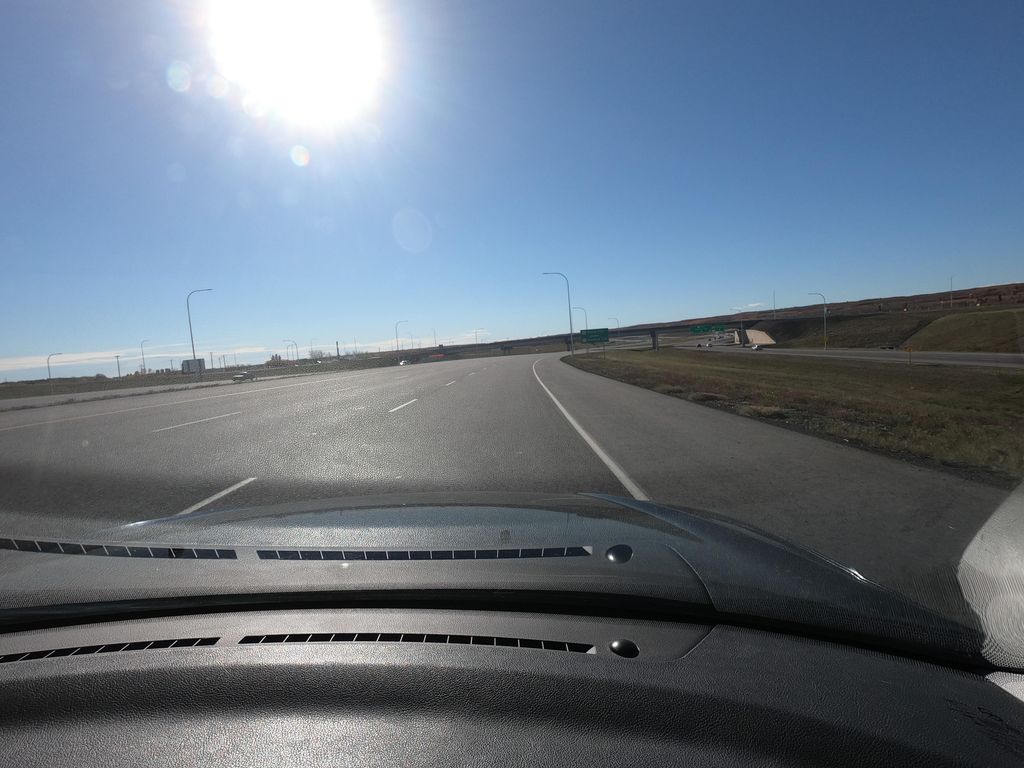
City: calgary